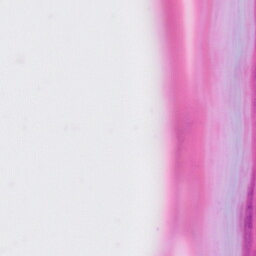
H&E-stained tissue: Skin